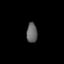
Tissue: lung
Cell type: Epithelial cells
Senescence score: 0.2363
Nuclear area (px): 213
Mean DAPI intensity: 100.169